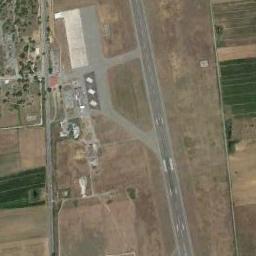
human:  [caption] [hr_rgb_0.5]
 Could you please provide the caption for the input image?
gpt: An airport with a runway and many buildings is surrounded by a brown and green farmland .

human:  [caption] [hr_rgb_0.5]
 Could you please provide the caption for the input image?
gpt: An airport with a runway and an open area on the farmland with some trees .

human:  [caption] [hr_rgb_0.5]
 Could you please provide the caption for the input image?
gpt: There are two crossing runways here .

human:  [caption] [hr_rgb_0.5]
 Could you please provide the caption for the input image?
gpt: There is an airport built in bare land next to the field .

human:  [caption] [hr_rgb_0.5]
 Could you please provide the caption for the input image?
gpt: There are many buildings of different sizes and shapes at the airport .